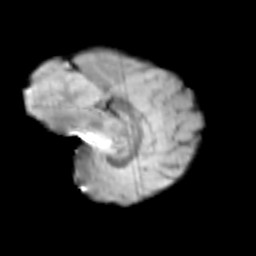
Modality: T2w
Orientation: sagittal
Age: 11
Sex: female
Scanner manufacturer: siemens
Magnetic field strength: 3 T
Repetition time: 3.8 s
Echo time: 0.07 s